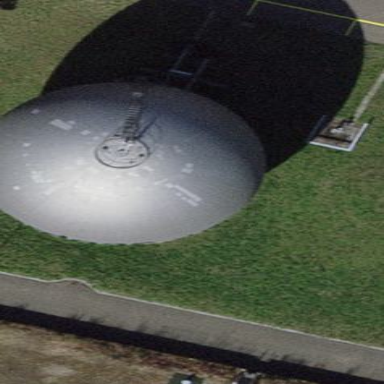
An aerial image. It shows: Gasometer building.